Question: I am, newbie on Laravel 5, I need to customize registration form in laraverl 5 so i added some extra fields such as fullname, company, country and mobile number.
I added them successfully to resources/views/auth/register.blade.php
see image:

and updated Services/Register.php file to save new fields to users table and that's work fine.
my problem now is: i need country field is selected list not textfield.
I have table in database 'countries' and I have model 'Country', so how can it build selected list and fill it with countries from countries table.
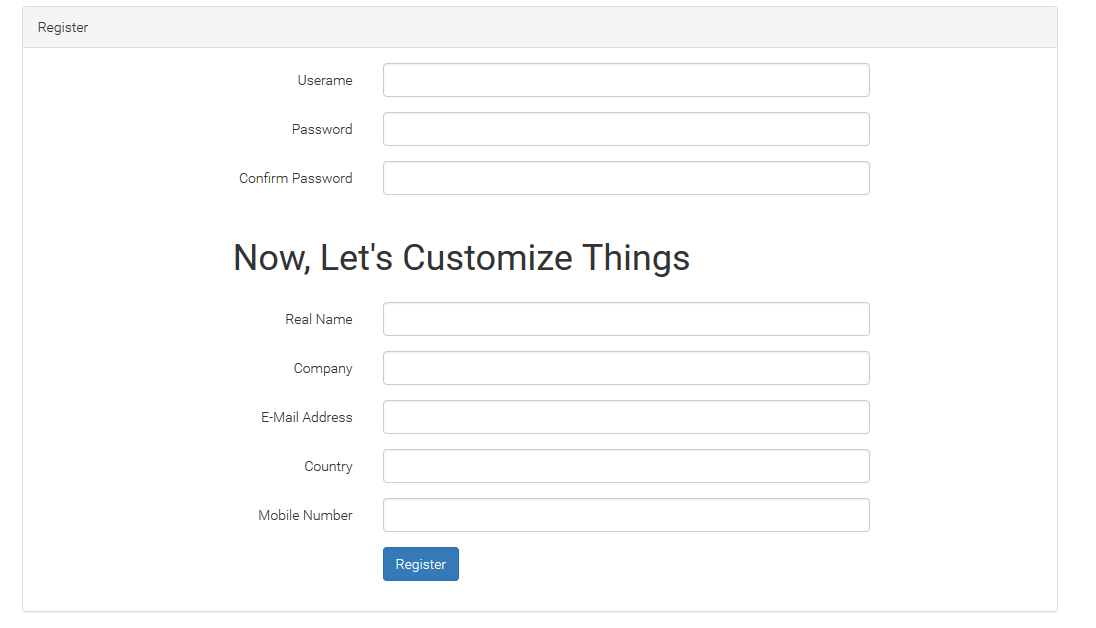
Answer: Just add:
'''
{!! Form::select('country', App\Country::lists('name', 'id'), null, ['class'=> 'form-control']) !!}
'''
This will list all the countries to select tag from the database table.
Replace 'name' to column name assigned for country name.
> Note: install '"illuminate/html"' package to use Form facade.
: the previous code was a little wrong and it caused errors. Now it is fixed.